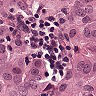
Metastatic tissue present: yes